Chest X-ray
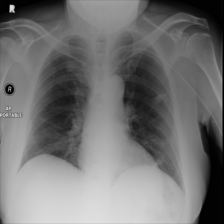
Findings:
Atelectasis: negative
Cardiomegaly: negative
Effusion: negative
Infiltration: negative
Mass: positive
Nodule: negative
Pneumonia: negative
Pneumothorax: negative
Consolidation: negative
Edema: negative
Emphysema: negative
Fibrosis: negative
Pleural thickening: negative
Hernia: negative